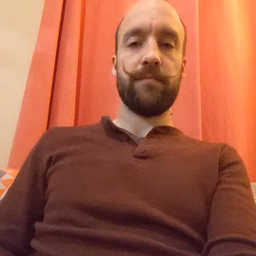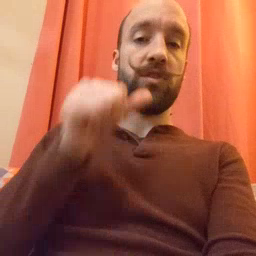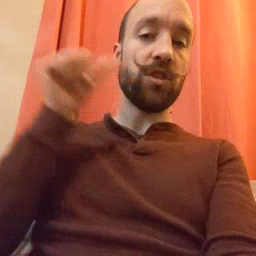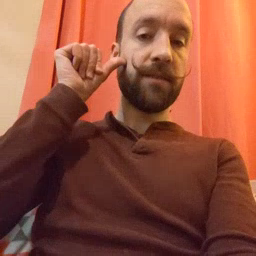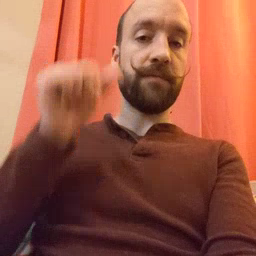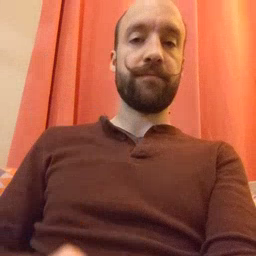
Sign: yesterday